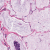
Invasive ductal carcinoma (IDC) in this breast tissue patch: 1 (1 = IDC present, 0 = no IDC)